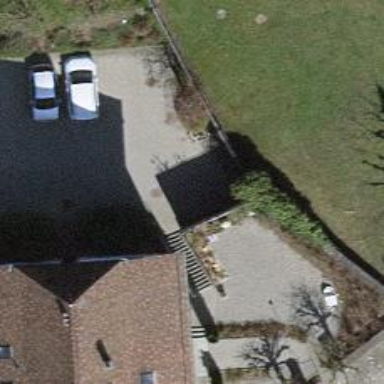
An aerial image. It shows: Retaining wall.